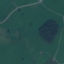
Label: Pasture